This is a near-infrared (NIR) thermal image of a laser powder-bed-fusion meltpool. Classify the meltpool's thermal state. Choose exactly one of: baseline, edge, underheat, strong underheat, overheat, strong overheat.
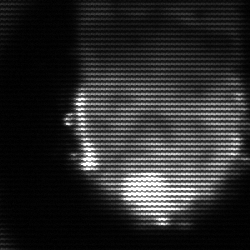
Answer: baseline